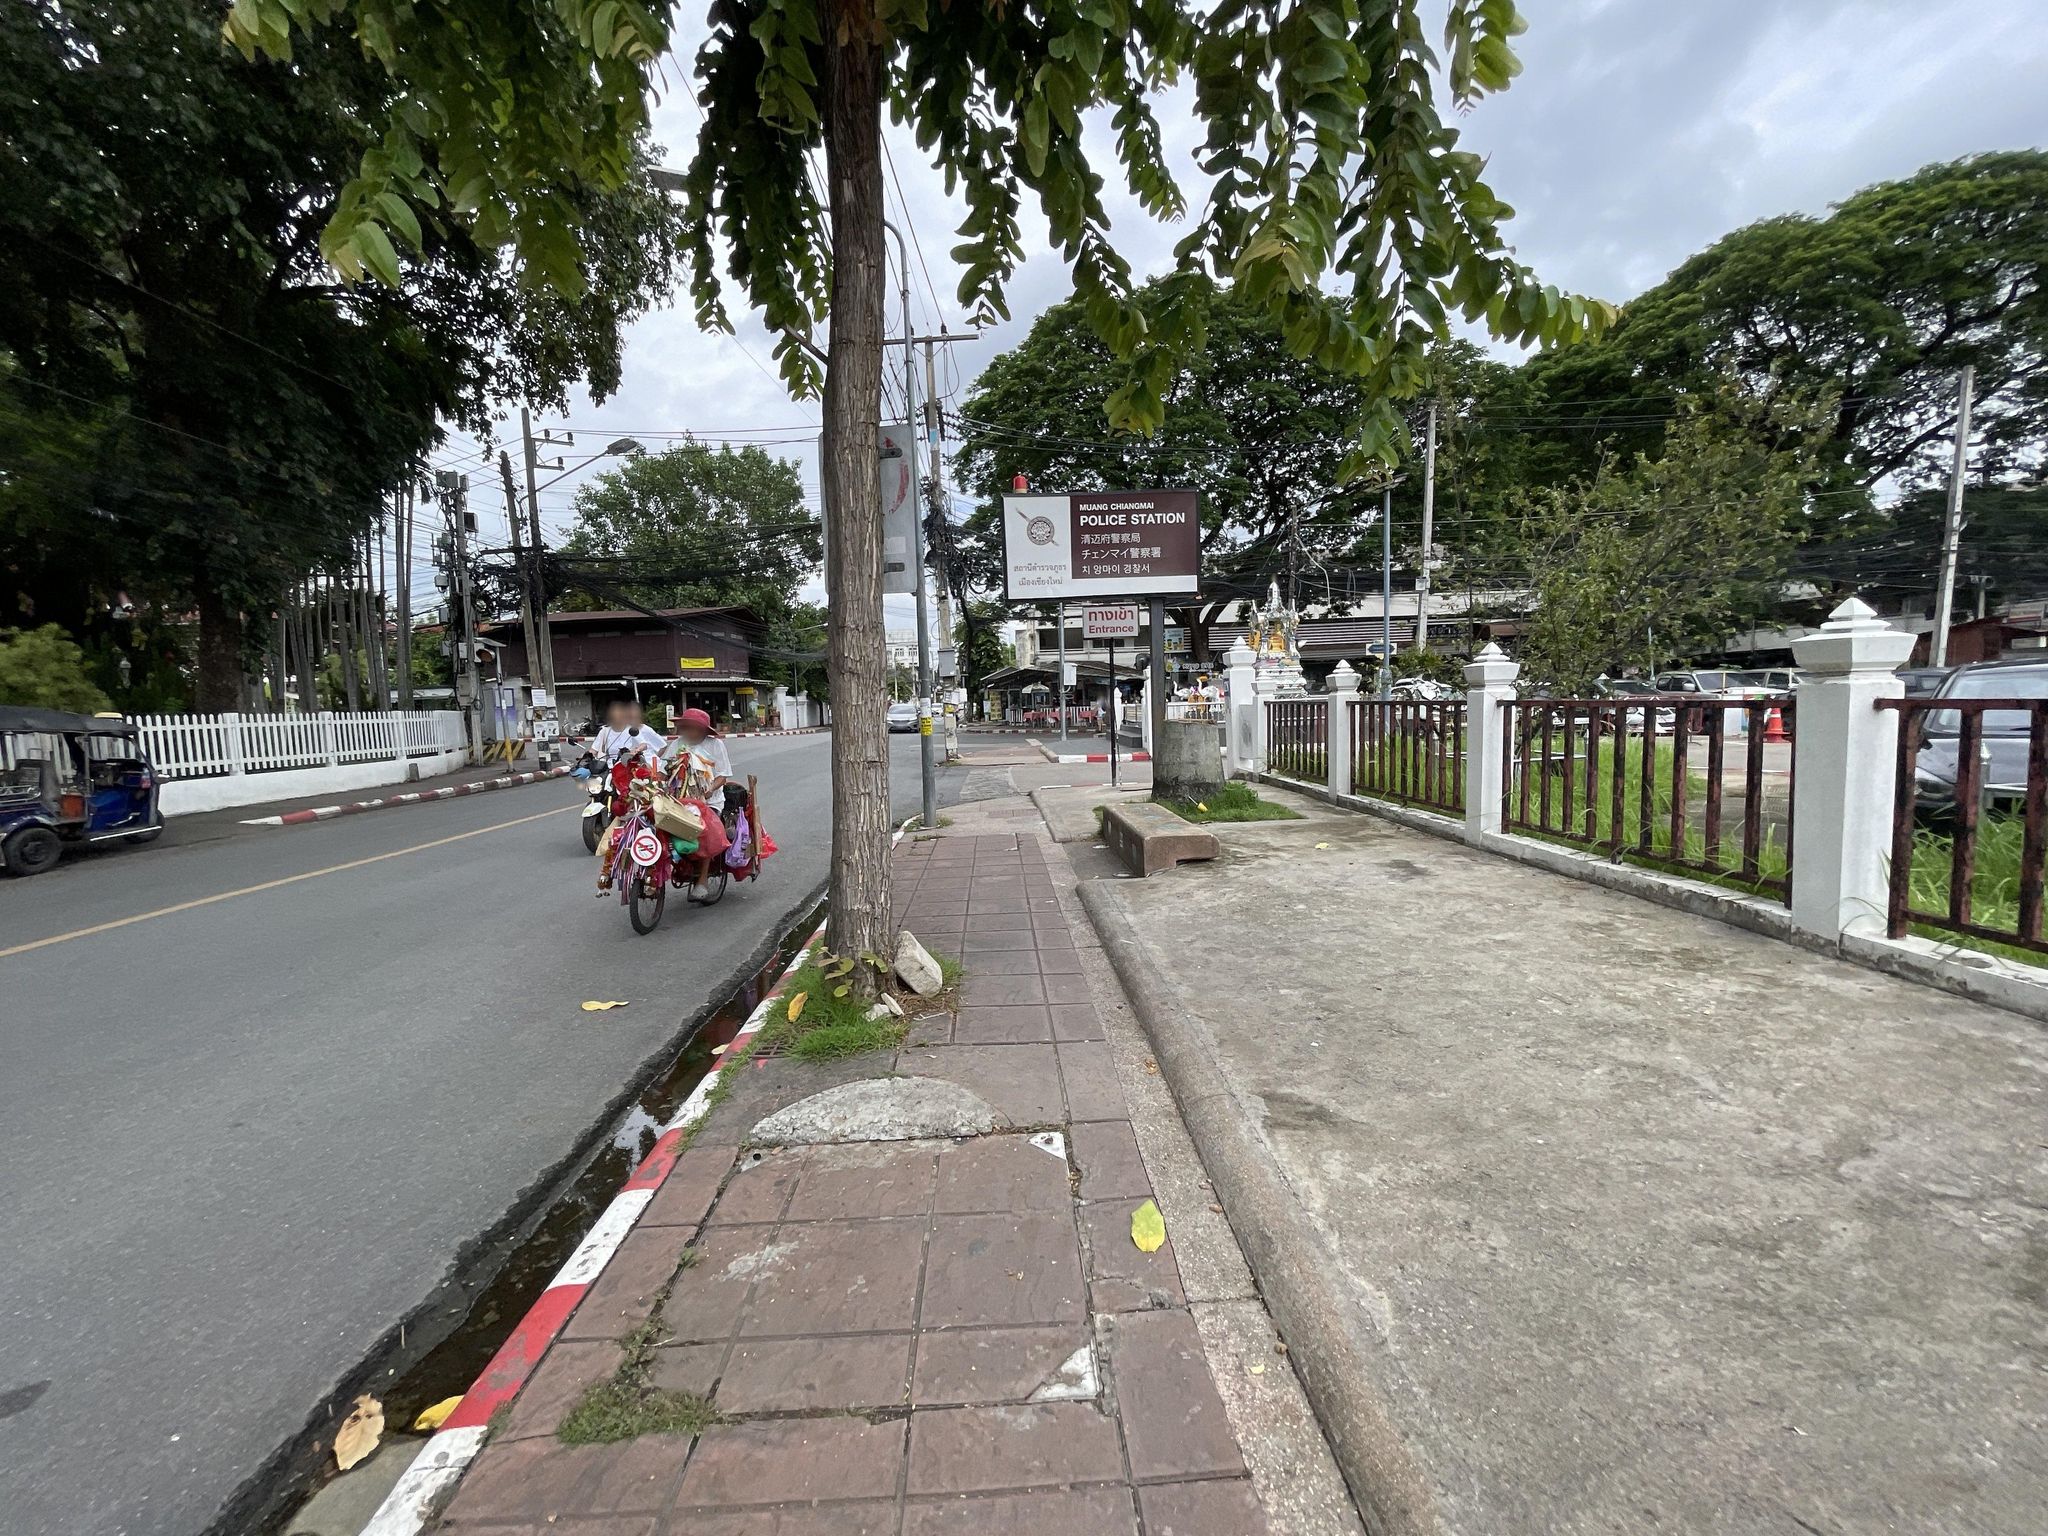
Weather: cloudy
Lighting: day
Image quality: good
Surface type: walking surface
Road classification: tertiary
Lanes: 2
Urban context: semi-dense urban cluster
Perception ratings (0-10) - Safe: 7.29, Lively: 6.19, Beautiful: 6.18, Boring: 4.46, Depressing: 3.86, Wealthy: 6.08